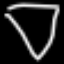
Label: diamond